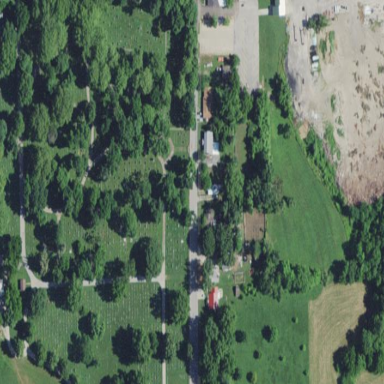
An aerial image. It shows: Cemetery.